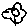
Label: flower